Question: I'm having a problem with a dynamic table. The columns are set with the right with except for the last ones on the last row.
Here's a <URL> to clarify what I mean.

I know that if I remove this line from '.inhoud' it is "fixed"
'''
margin-left: 150px;
'''
But that will break the rest of the website.
How can I fix this problem so that the <td> are the same everywhere. - It's not a problem if it will expand the width of the container.
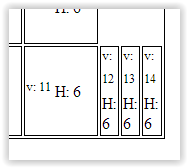
Answer: The problem lies in your '.container', it has a set width of '1170px' which isn't enough to fully contain your table with the provided margins and padding.
You can either increase this width or decrease the set sizes of your cells or remove the following attribute from your <table>
'''
.bw_table {
width: 100%;
}
'''